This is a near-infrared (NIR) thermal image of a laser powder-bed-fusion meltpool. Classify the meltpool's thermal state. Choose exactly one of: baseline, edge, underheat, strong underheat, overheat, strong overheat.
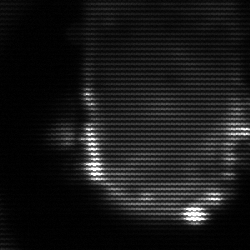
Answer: baseline